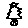
Label: tree